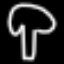
Label: mushroom